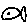
Label: fish